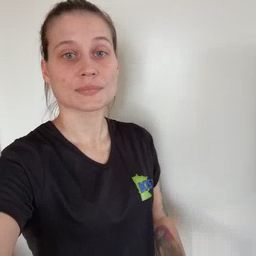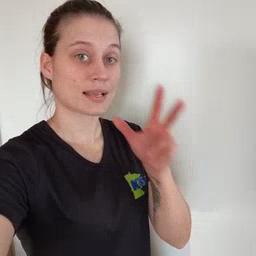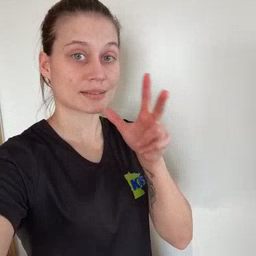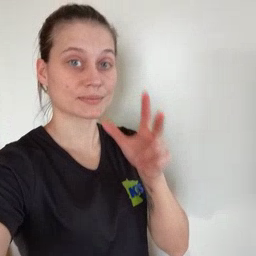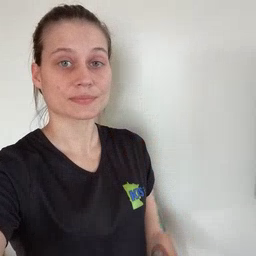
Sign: hen